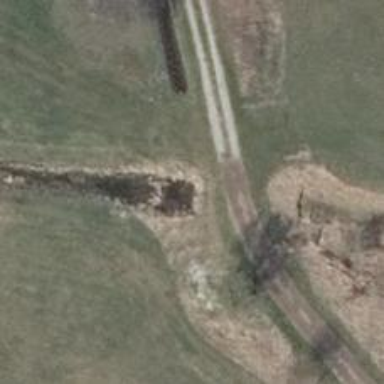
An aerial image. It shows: Culvert tunnel.